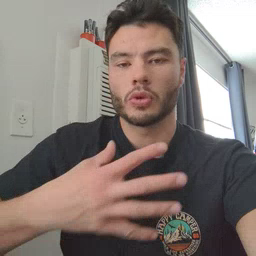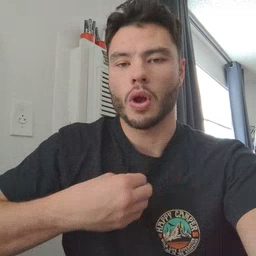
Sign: white